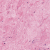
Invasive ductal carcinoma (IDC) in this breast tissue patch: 0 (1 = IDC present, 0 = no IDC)